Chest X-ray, AP view. Patient: 73 years old, sex M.
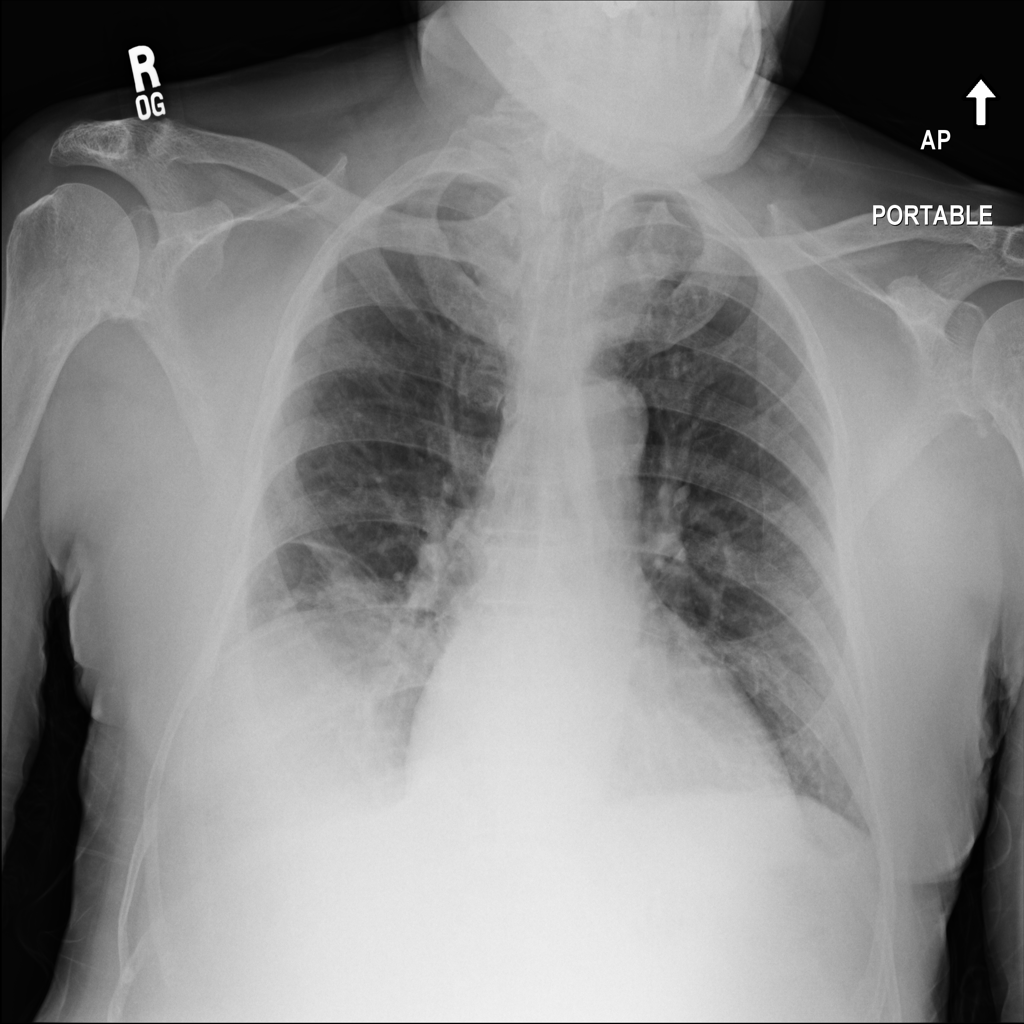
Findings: Effusion, Infiltration